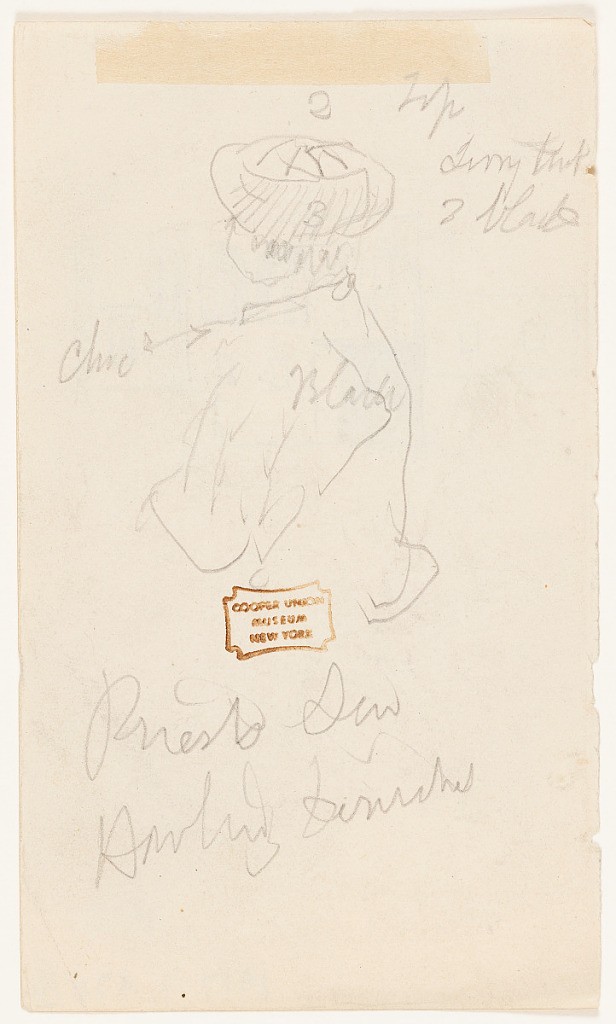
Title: Priest's Son, Syria
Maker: Frederic Edwin Church, American, 1826–1900
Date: April 1868
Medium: Graphite on white wove paper; verso: graphite
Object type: Drawing
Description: Figure sketch of a small boy adorned in a turban and draped clothing, viewed from behind.

Verso: Architectural sketch of a cubic building with adjoing wings and an arched arcade in its upper story.